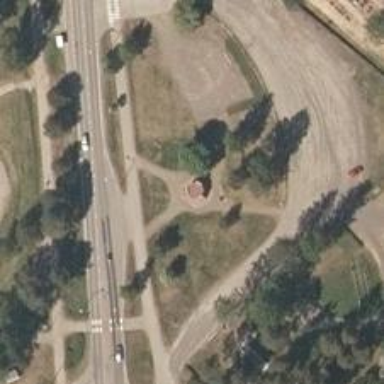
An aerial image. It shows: Historic memorial.